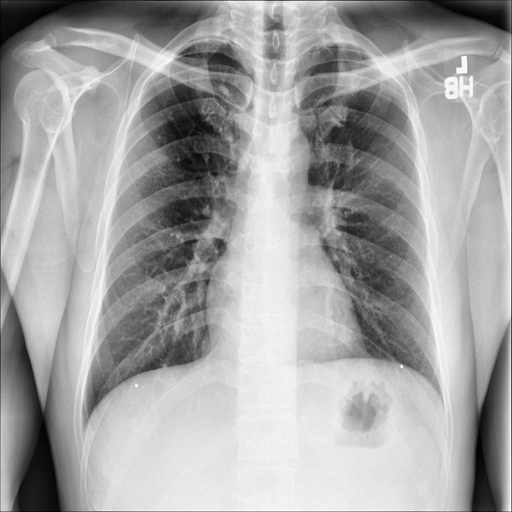
Finding: NORMAL